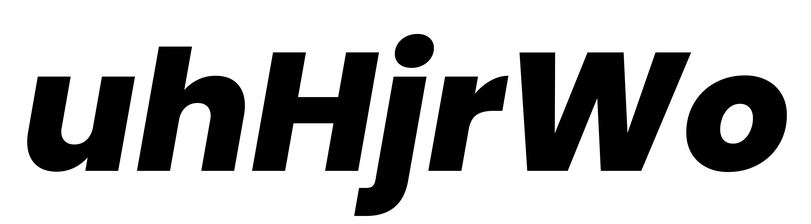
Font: Poppins-ExtraBoldItalic